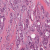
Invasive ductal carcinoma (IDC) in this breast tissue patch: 1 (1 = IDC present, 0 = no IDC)